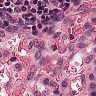
Metastatic tissue present: no